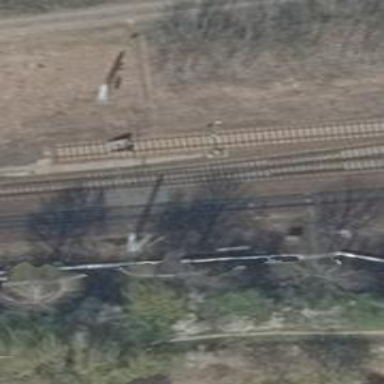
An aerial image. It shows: Wedge is used for the railway derail.